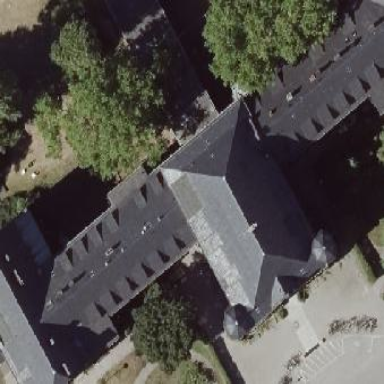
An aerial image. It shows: Section of hospital building.